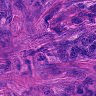
Metastatic tissue present: yes